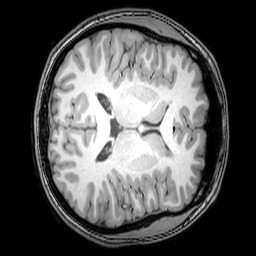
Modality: T1w
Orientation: axial
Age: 20
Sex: female
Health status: healthy
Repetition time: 0.081 s
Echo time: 0.037 s